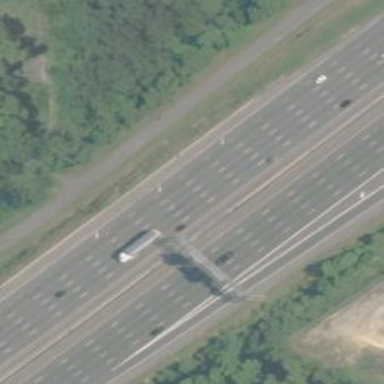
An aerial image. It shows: View of motorway.